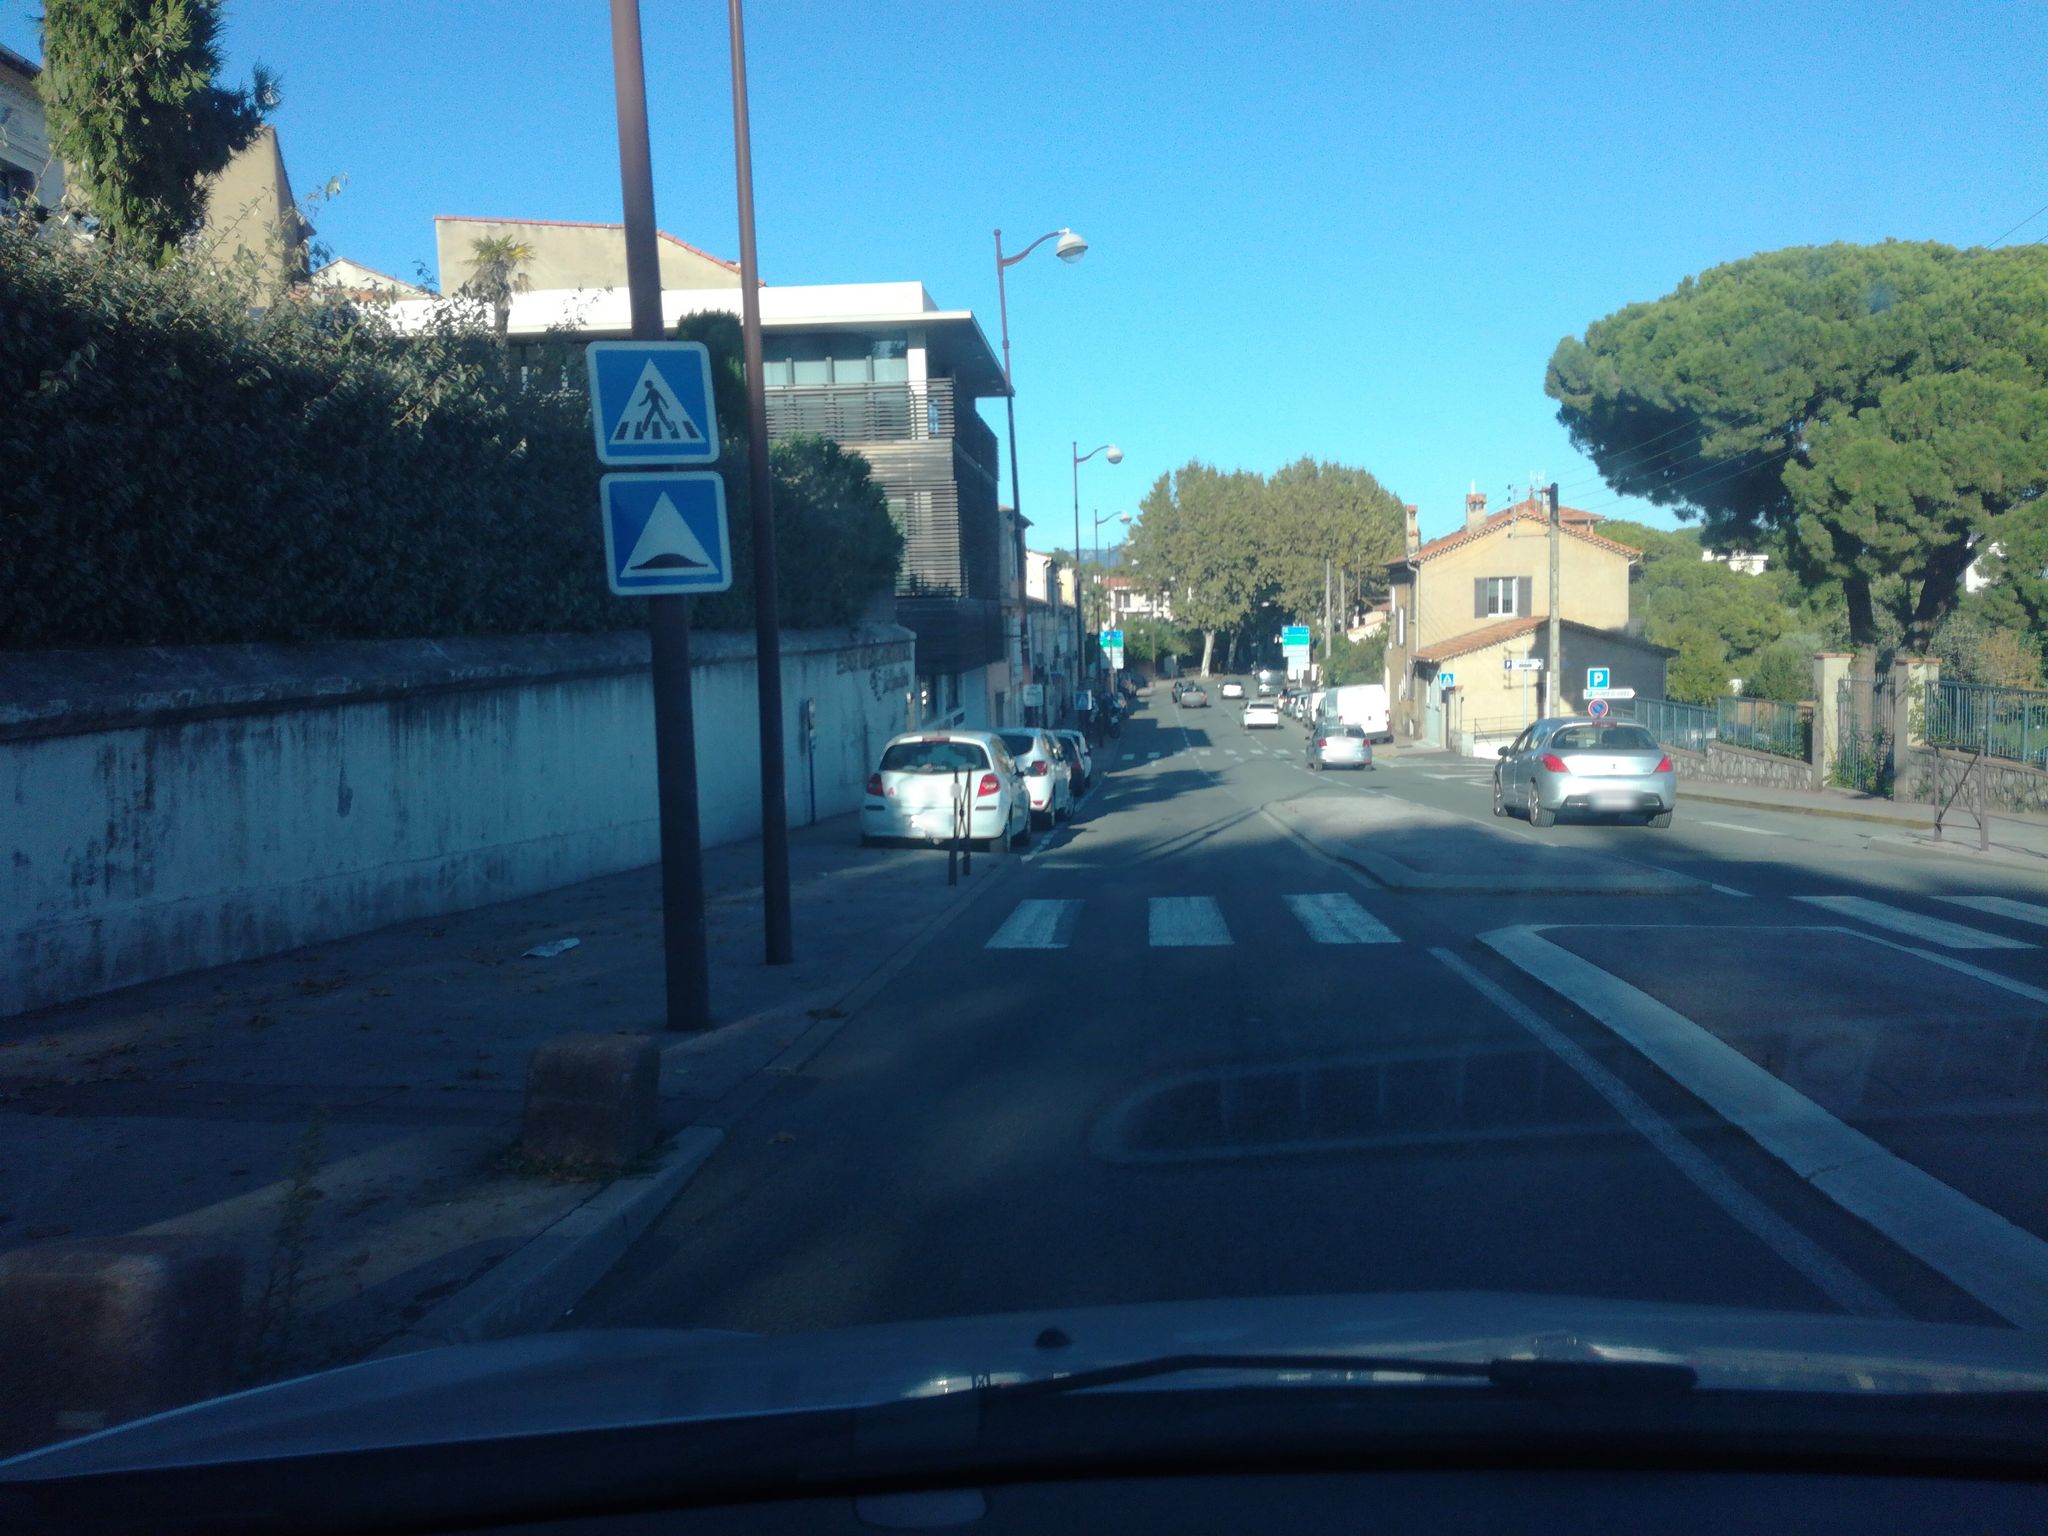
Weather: clear
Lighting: day
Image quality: good
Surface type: driving surface
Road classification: living_street, tertiary
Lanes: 1
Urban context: dense urban cluster
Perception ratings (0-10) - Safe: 2.09, Lively: 6.54, Beautiful: 2.78, Boring: 2.12, Depressing: 2.89, Wealthy: 1.73